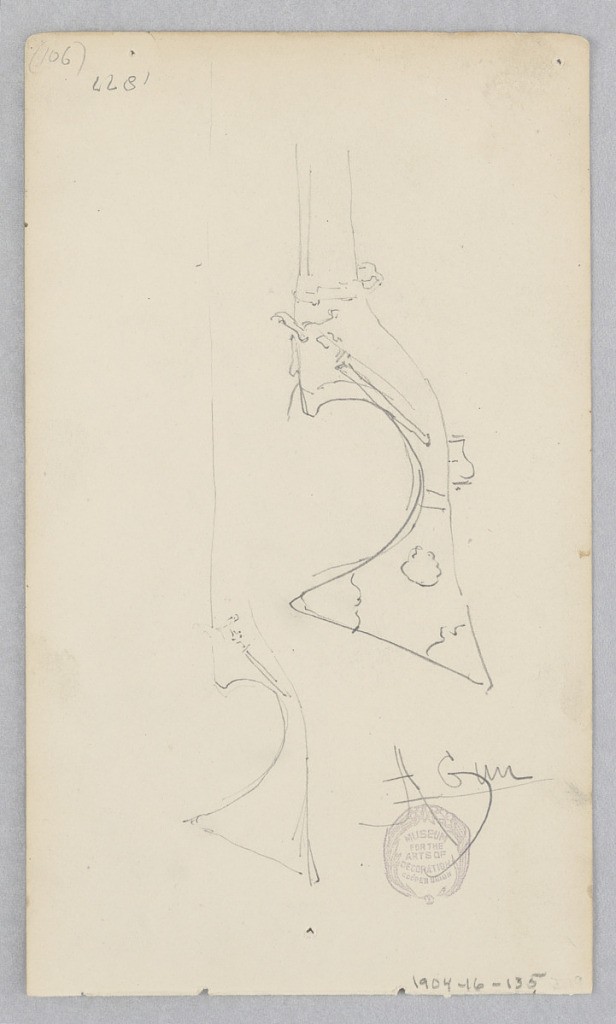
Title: Flintlock riffle
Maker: Robert Frederick Blum, American, 1857–1903
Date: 1877
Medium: Graphite on wove paper
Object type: Drawing
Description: Two sketches of a flintlock riffle with detail of metalwork along curved handle.